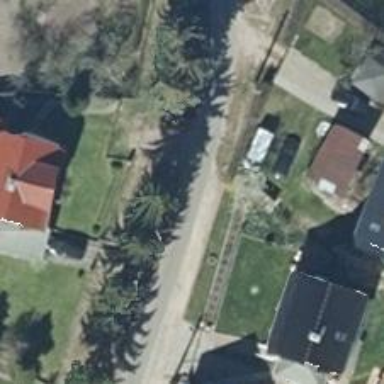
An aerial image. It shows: Asphalt road in residential area.